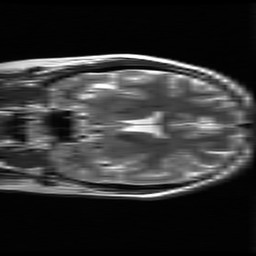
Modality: T2w
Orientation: coronal
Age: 21
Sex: female
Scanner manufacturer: ge
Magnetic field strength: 3 T
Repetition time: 5.192 s
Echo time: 0.1003 s